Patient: sex M, age 45
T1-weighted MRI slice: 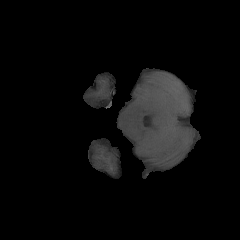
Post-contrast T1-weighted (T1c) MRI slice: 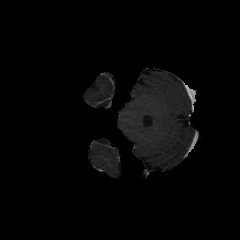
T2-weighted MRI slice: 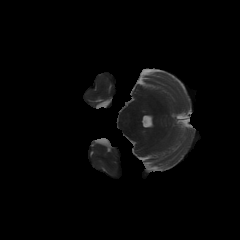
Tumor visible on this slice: no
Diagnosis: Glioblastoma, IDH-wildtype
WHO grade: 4